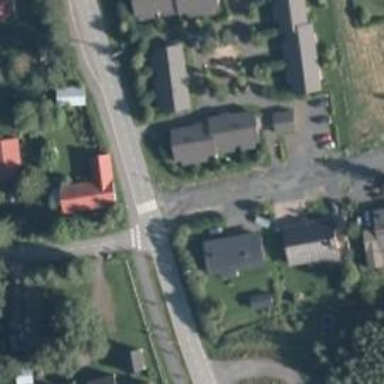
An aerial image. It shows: Road with "give way" sign.